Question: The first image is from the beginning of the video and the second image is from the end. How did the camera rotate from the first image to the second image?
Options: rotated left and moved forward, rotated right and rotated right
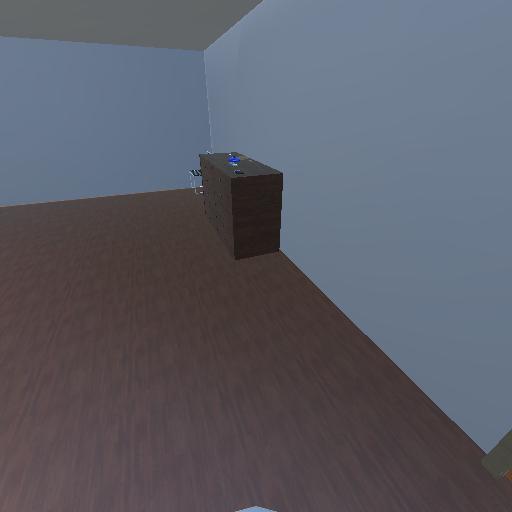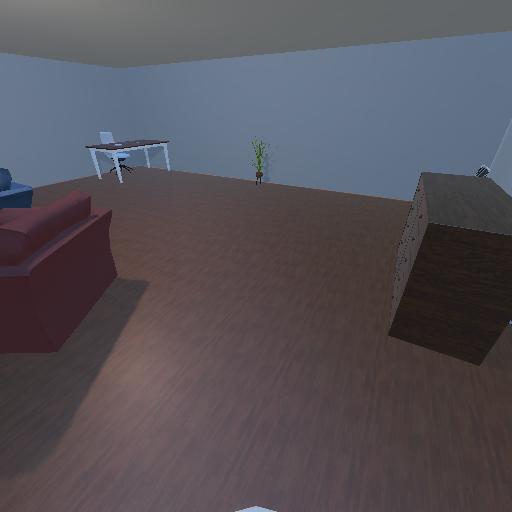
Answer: rotated left and moved forward